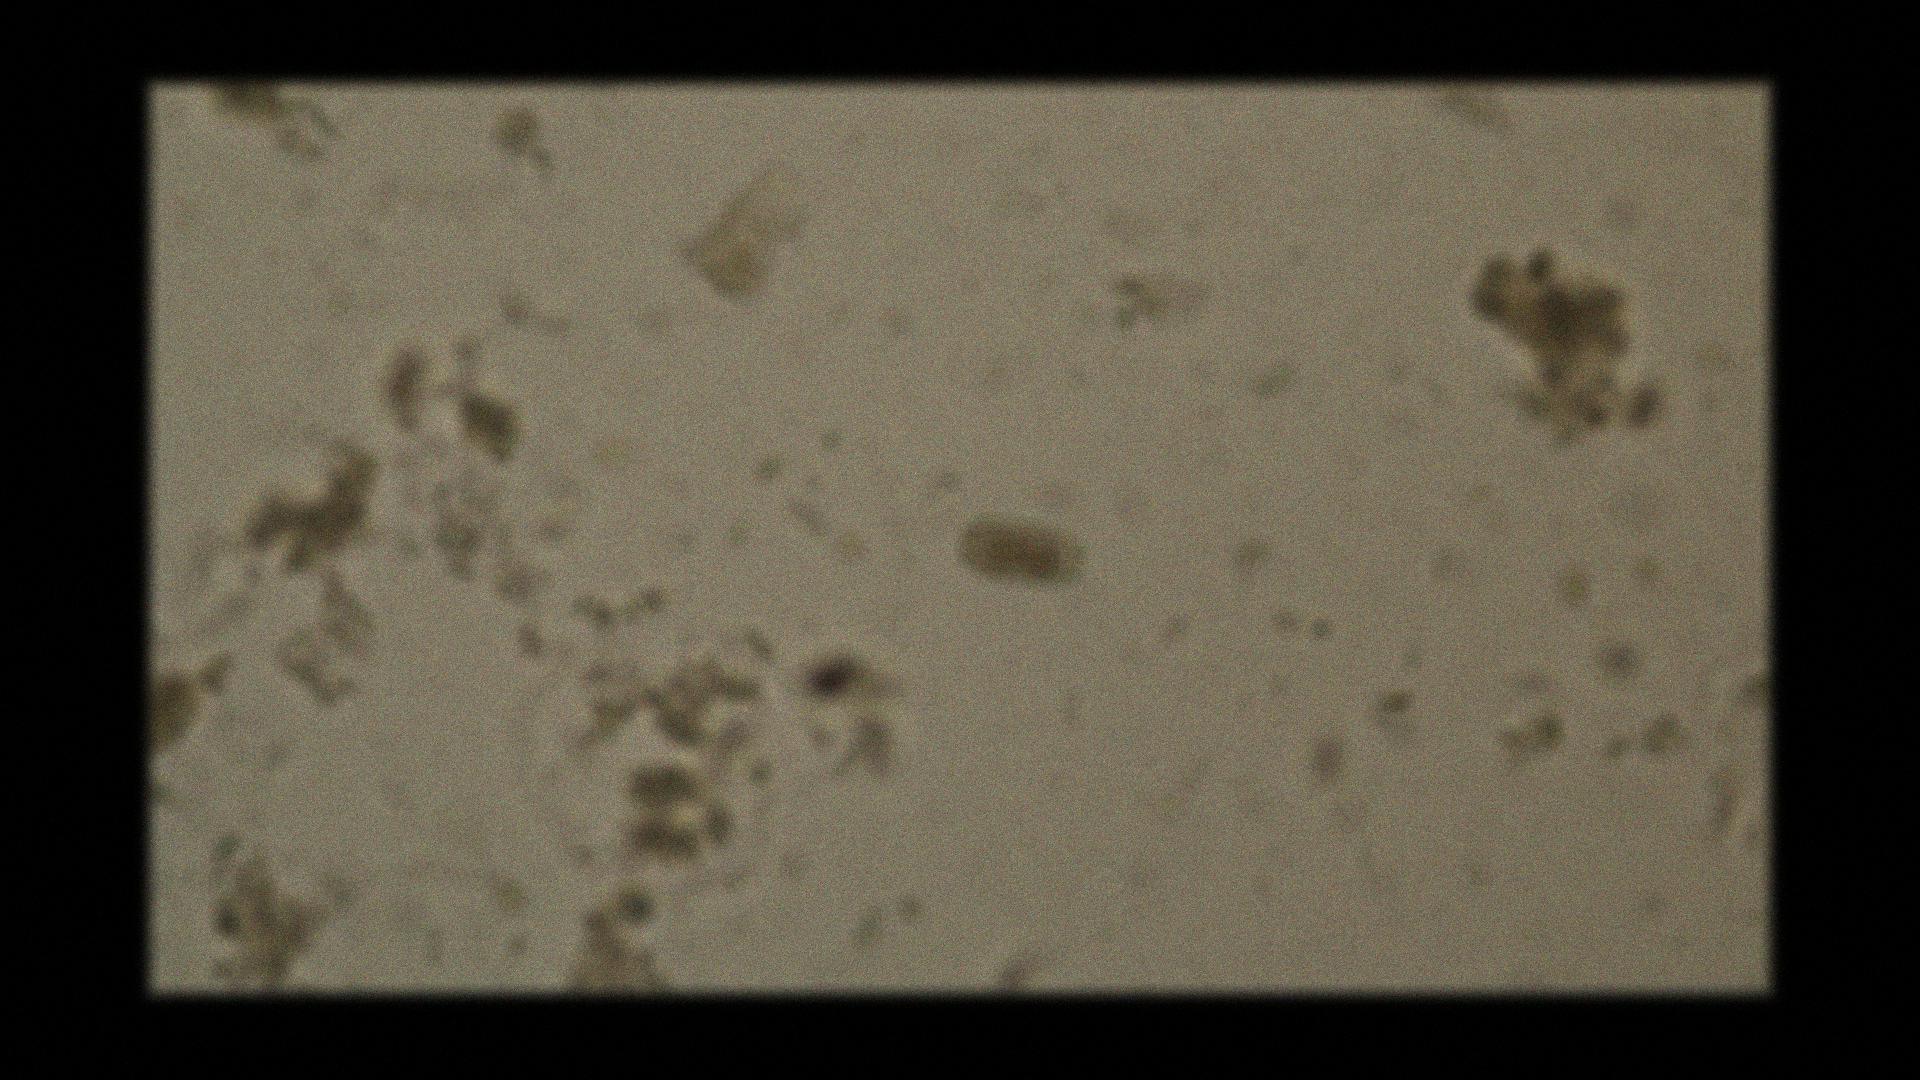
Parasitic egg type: Capillaria philippinensis